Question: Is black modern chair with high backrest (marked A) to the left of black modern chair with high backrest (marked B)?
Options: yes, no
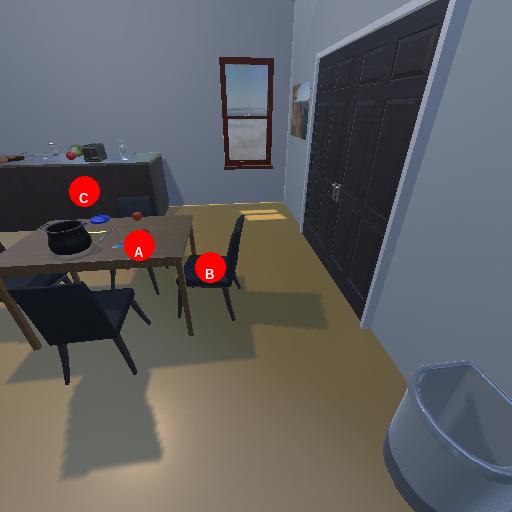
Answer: yes